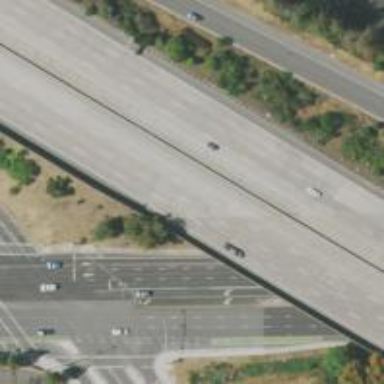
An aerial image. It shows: View of motorway.